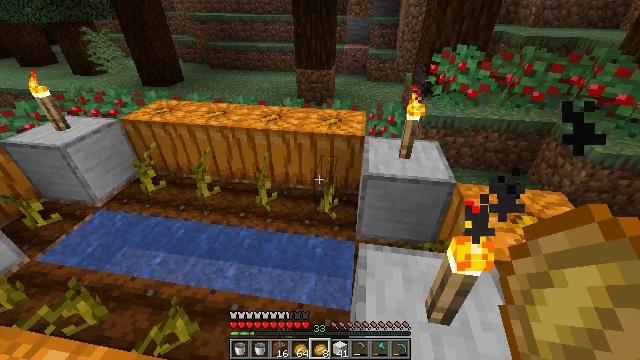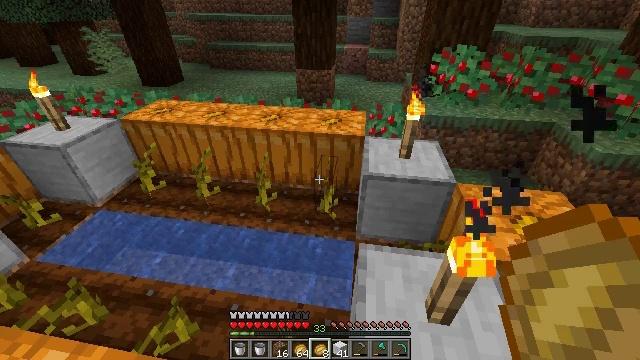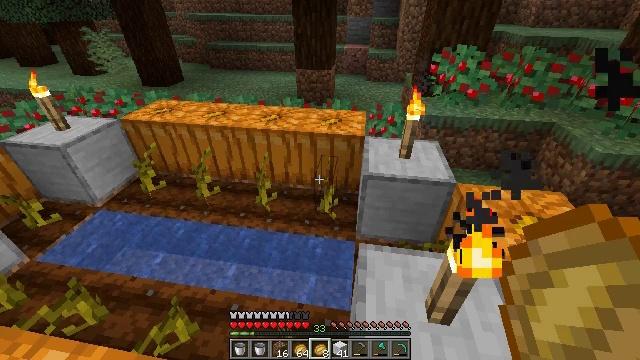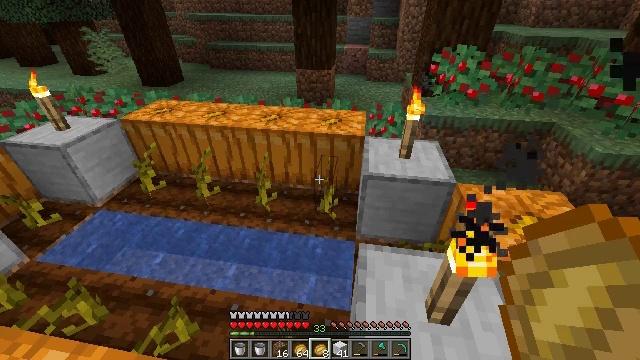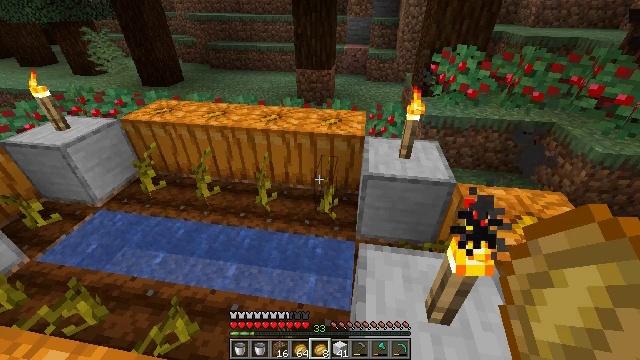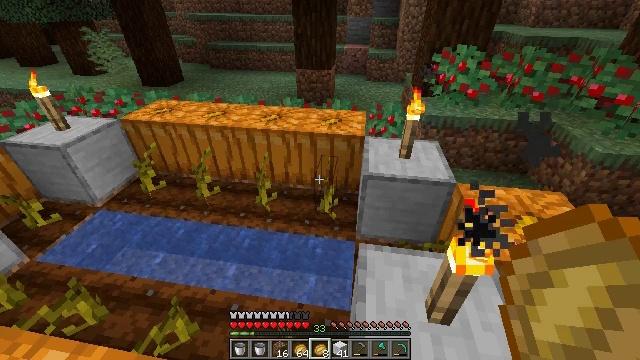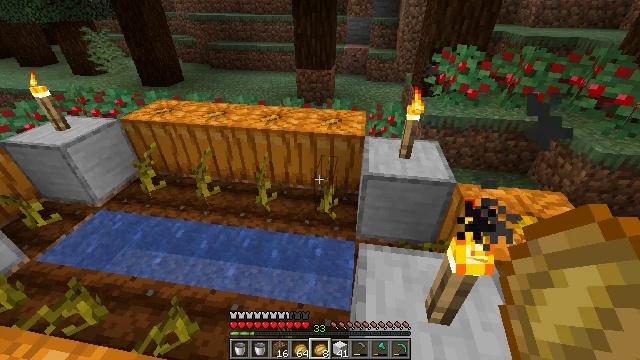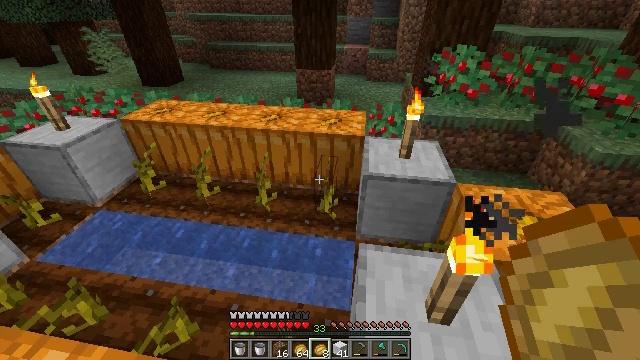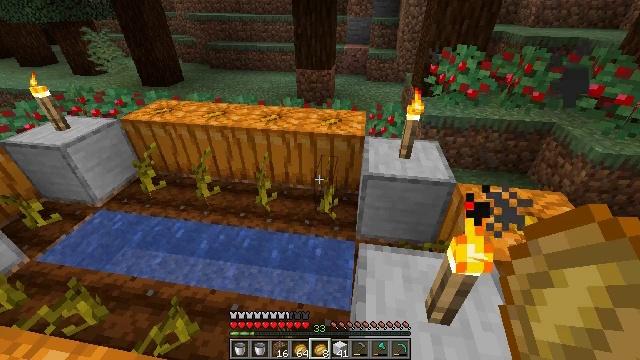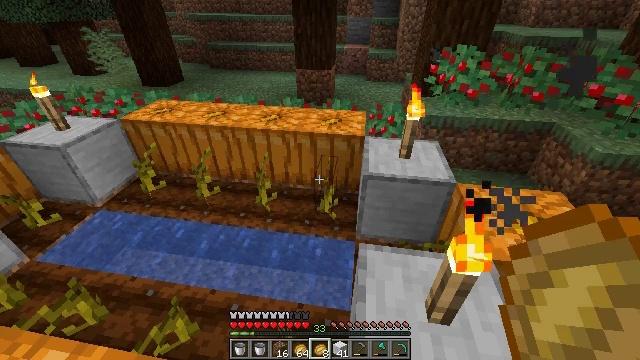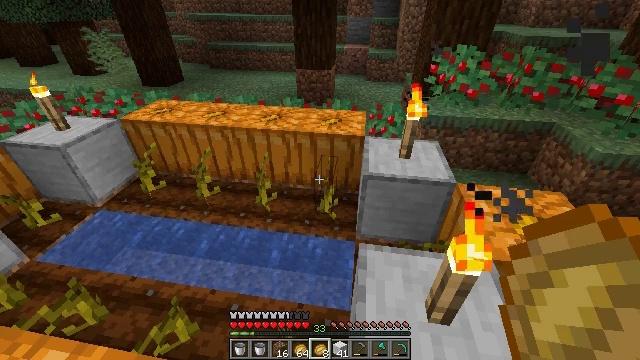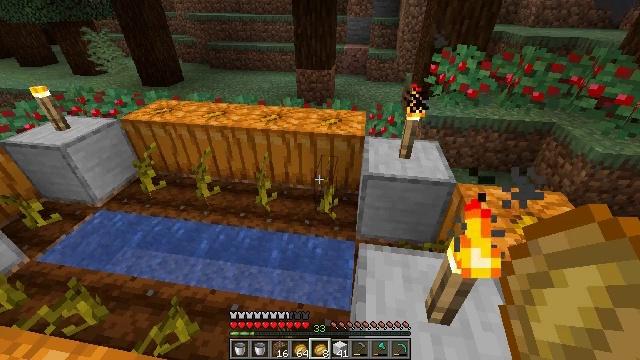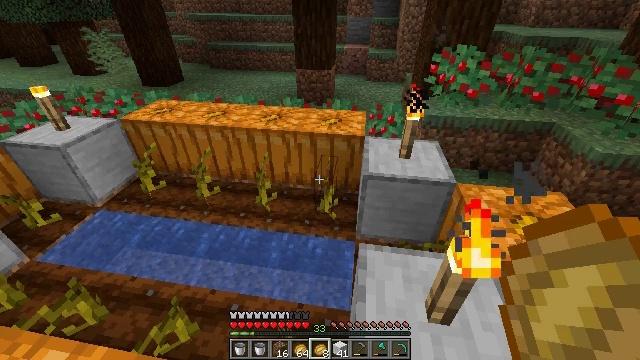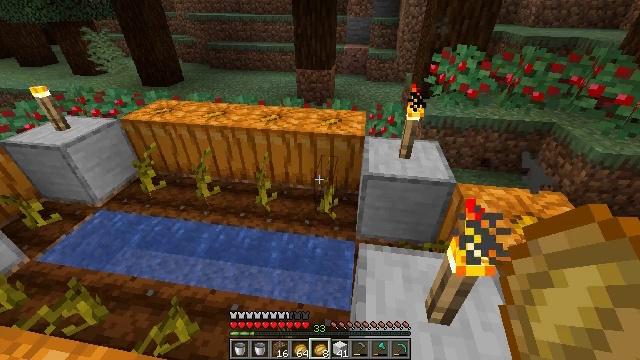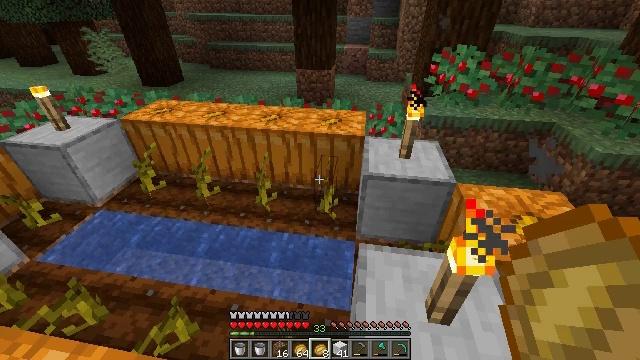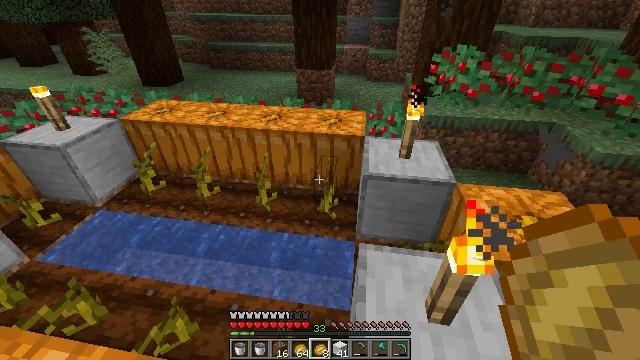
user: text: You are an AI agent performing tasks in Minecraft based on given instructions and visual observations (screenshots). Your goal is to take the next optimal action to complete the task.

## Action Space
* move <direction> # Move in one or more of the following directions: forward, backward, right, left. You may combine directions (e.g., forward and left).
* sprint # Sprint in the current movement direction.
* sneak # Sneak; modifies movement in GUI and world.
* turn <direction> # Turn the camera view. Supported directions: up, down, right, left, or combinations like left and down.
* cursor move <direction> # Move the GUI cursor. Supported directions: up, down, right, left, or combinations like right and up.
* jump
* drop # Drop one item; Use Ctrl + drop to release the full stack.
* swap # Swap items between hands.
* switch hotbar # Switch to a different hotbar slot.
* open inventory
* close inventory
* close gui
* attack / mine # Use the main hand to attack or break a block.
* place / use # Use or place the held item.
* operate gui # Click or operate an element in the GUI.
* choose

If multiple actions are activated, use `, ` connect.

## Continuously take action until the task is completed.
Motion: motion action
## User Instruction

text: Collect the attached pumpkin stem.
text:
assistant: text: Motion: no_op
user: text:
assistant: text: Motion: no_op
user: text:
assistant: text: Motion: no_op
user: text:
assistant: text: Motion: no_op
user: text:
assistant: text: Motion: no_op
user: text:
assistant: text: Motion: no_op
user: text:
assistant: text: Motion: no_op
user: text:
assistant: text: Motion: no_op
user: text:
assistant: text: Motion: no_op
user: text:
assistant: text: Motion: no_op
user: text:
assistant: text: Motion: no_op
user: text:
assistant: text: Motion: no_op
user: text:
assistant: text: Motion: no_op
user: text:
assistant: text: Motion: no_op
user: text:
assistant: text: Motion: no_op
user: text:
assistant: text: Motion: no_op
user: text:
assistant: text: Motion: no_op
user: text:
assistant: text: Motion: no_op
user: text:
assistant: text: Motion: no_op
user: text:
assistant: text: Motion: no_op
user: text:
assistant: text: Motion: no_op
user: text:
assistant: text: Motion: no_op
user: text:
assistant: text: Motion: no_op
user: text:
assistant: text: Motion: no_op
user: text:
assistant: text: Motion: no_op
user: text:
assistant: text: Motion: no_op
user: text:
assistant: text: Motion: no_op
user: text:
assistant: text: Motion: no_op
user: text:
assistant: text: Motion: no_op
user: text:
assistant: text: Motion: no_op